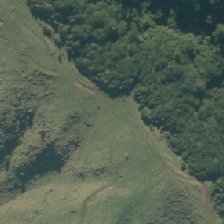
Land cover: low_producing_grassland